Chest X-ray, PA view. Patient: 47 years old, sex F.
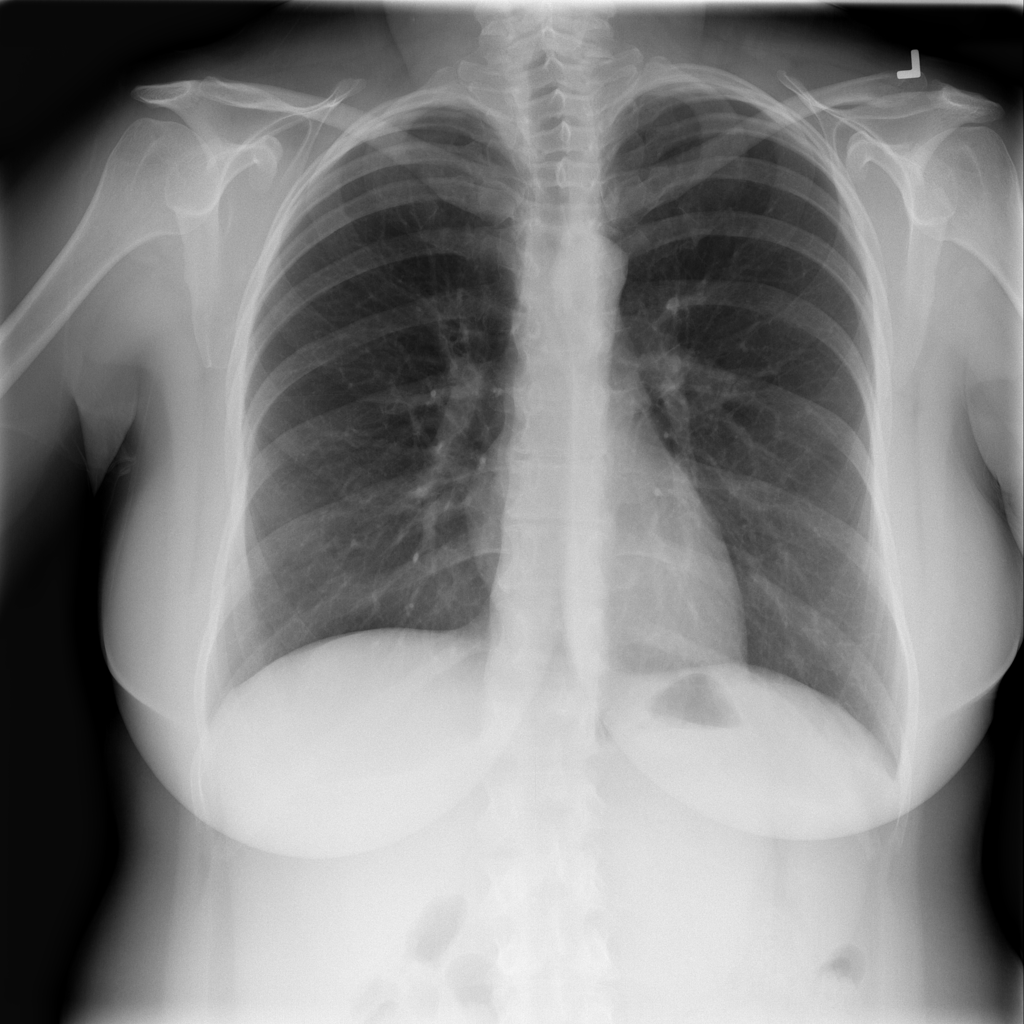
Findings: No Finding